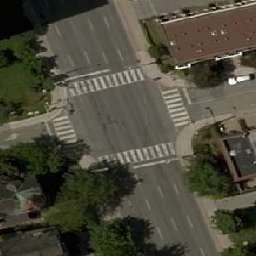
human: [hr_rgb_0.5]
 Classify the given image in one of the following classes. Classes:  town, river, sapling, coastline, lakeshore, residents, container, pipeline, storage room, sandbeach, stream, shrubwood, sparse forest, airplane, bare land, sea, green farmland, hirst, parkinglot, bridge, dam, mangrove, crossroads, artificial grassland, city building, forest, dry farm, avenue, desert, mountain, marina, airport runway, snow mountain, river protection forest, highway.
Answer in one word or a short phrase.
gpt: crossroads